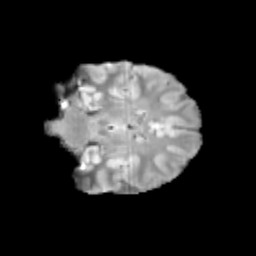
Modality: T2w
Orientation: coronal
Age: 12
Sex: male
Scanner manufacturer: siemens
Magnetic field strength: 3 T
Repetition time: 3.8 s
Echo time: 0.07 s